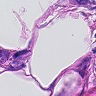
Metastatic tissue present: yes